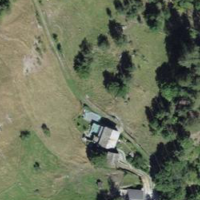
EUNIS habitat code: 45
Species observed at this site:
Salvia pratensis